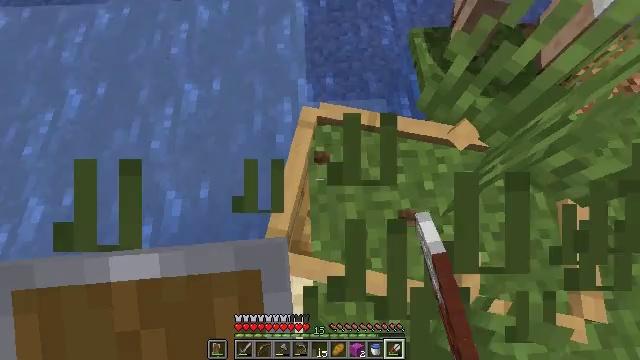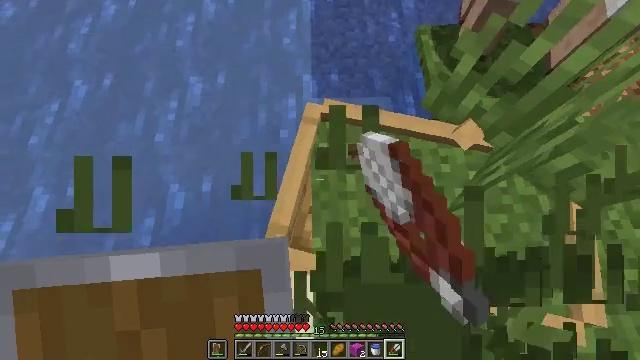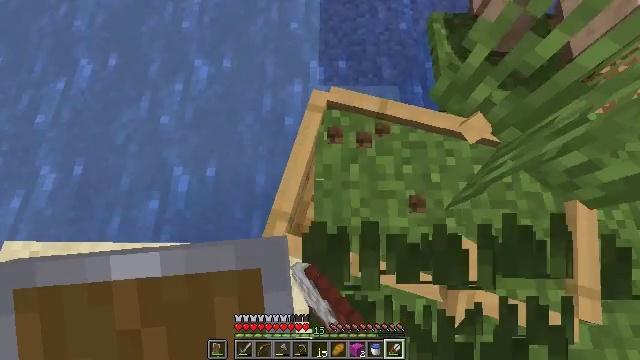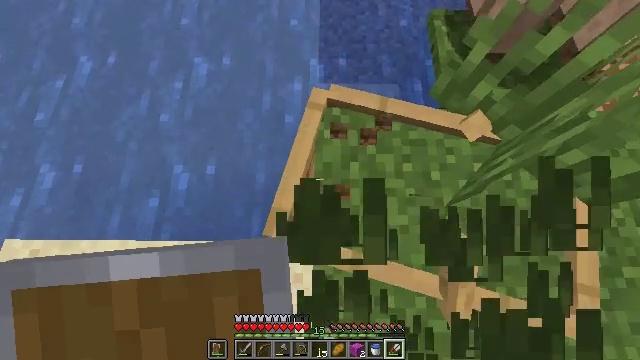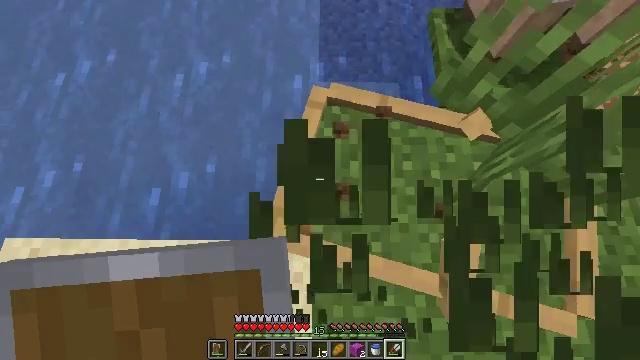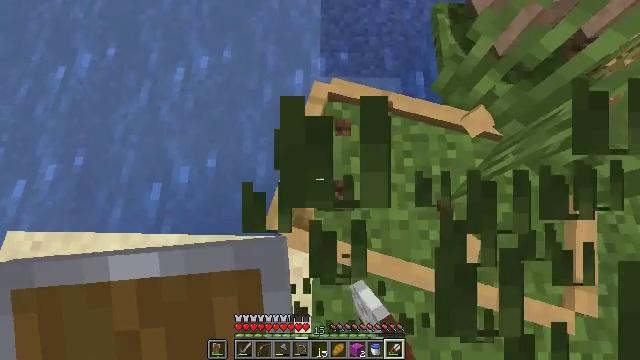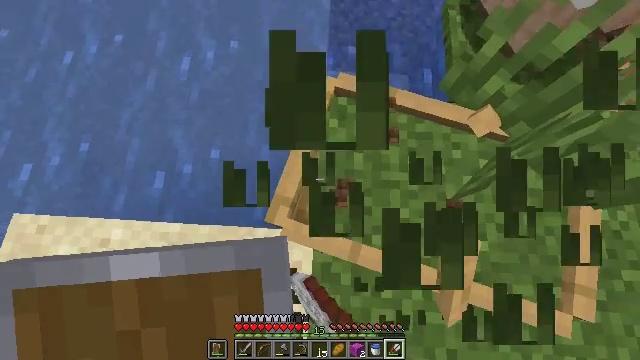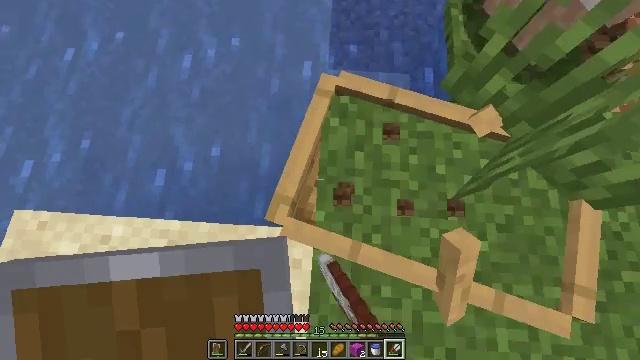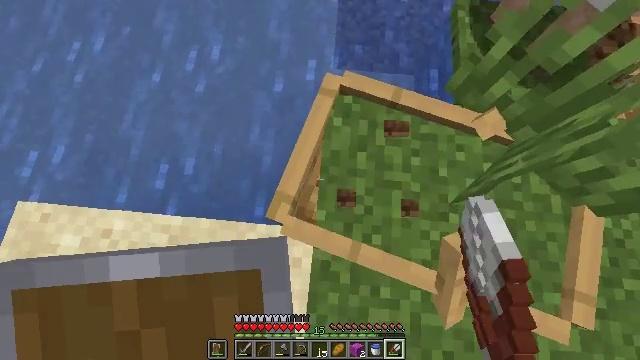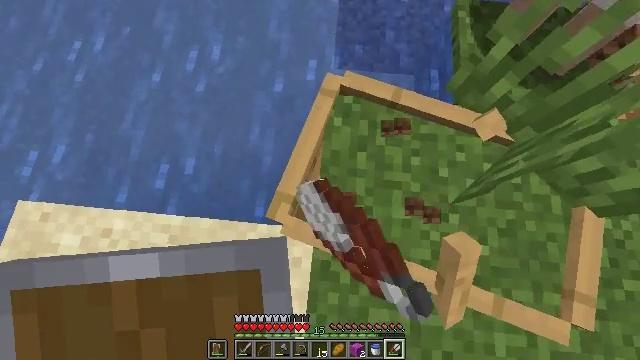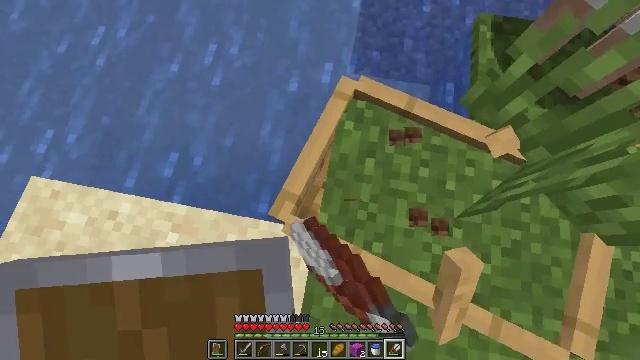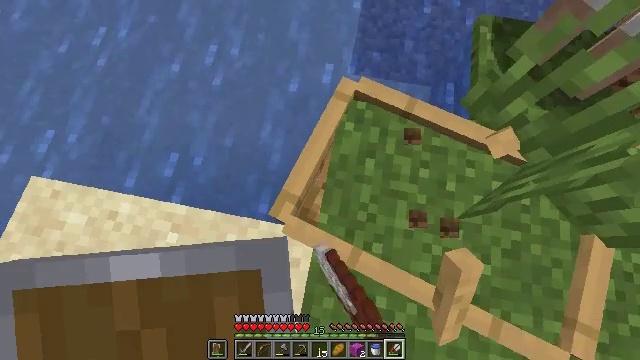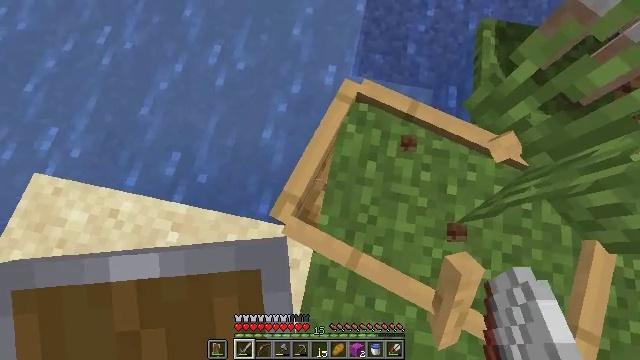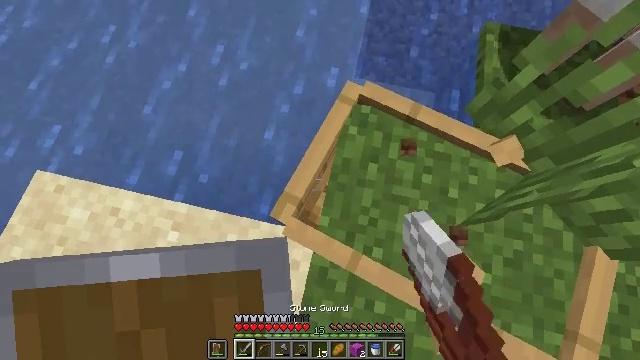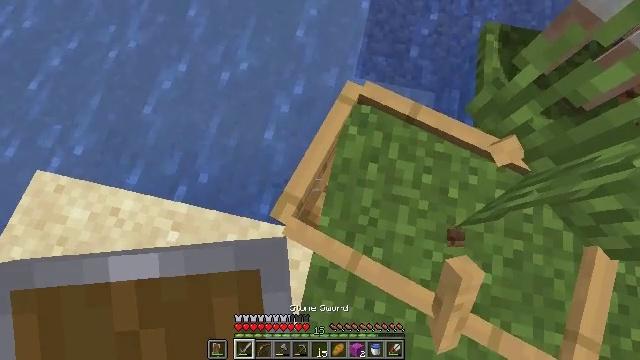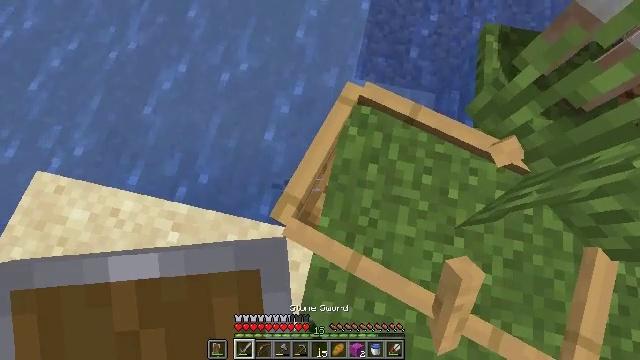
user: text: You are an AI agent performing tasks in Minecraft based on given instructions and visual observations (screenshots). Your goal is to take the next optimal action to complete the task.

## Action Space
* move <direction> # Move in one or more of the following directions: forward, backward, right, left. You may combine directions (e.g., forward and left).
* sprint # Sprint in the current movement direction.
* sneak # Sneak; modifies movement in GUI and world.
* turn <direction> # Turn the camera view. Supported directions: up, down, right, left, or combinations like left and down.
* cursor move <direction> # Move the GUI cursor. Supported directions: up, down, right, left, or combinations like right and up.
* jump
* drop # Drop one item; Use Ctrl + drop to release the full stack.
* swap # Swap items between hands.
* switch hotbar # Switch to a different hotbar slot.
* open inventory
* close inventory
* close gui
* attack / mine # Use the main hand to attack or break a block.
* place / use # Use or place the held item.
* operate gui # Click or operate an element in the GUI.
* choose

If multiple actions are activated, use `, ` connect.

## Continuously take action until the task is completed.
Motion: motion action
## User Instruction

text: Dig up the grass block for dirt.
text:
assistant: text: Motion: turn left, attack / mine
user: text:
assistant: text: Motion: turn left and down, attack / mine
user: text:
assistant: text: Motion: attack / mine
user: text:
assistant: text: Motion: attack / mine
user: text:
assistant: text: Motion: attack / mine
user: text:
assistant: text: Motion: turn left and down, attack / mine
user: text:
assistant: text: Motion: attack / mine
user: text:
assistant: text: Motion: turn left, attack / mine
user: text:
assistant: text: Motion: attack / mine
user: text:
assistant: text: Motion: turn left, attack / mine
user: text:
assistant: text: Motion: attack / mine
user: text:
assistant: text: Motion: attack / mine, switch to hotbar 1
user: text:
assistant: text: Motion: attack / mine, switch to hotbar 1
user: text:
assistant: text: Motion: attack / mine, switch to hotbar 1
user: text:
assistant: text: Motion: attack / mine
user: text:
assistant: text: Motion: attack / mine
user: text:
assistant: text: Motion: attack / mine
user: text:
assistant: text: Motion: no_op
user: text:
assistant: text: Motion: attack / mine
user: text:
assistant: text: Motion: attack / mine
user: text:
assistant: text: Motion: no_op
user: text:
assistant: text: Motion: no_op
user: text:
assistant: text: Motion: use / place
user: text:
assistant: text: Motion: turn right, use / place
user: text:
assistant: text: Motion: no_op
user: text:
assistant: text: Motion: no_op
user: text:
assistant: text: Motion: no_op
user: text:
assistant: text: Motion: no_op
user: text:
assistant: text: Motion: no_op
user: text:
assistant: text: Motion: no_op